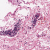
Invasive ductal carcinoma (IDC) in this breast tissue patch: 0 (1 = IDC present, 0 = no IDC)